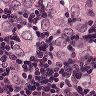
Metastatic tissue present: yes